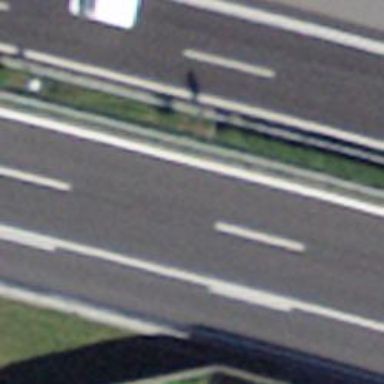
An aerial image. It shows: Asphalt motorway.